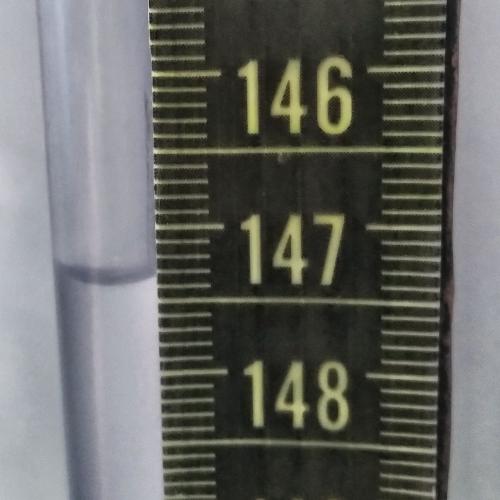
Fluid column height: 147.3 cm